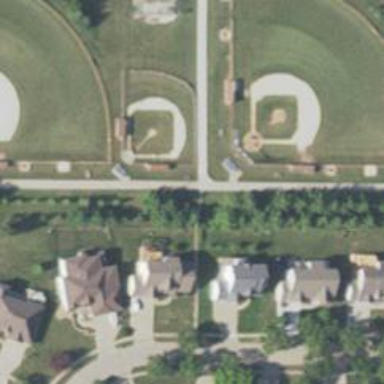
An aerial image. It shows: Baseball pitch for leisure land activities.